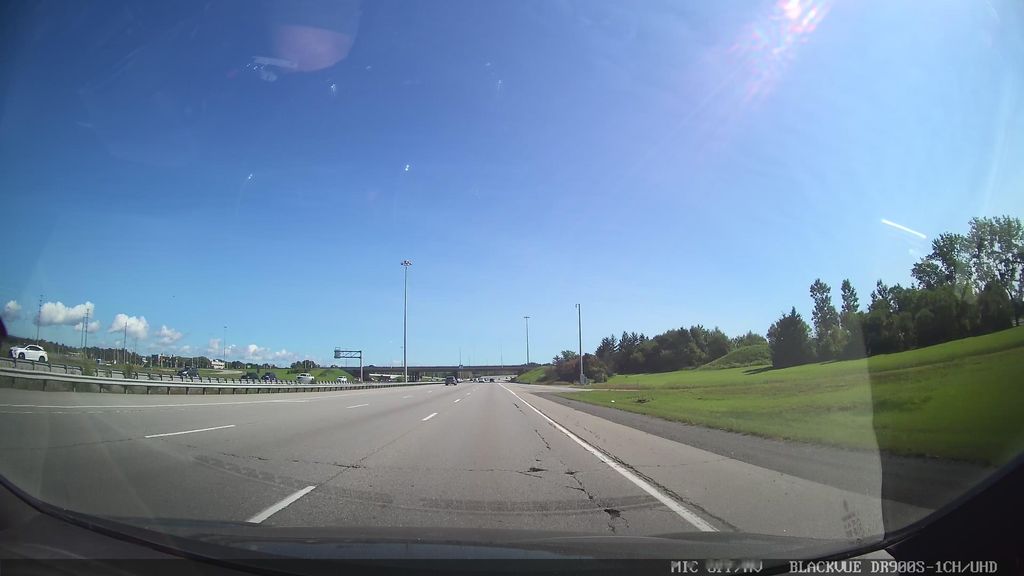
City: ottawa-gatineau